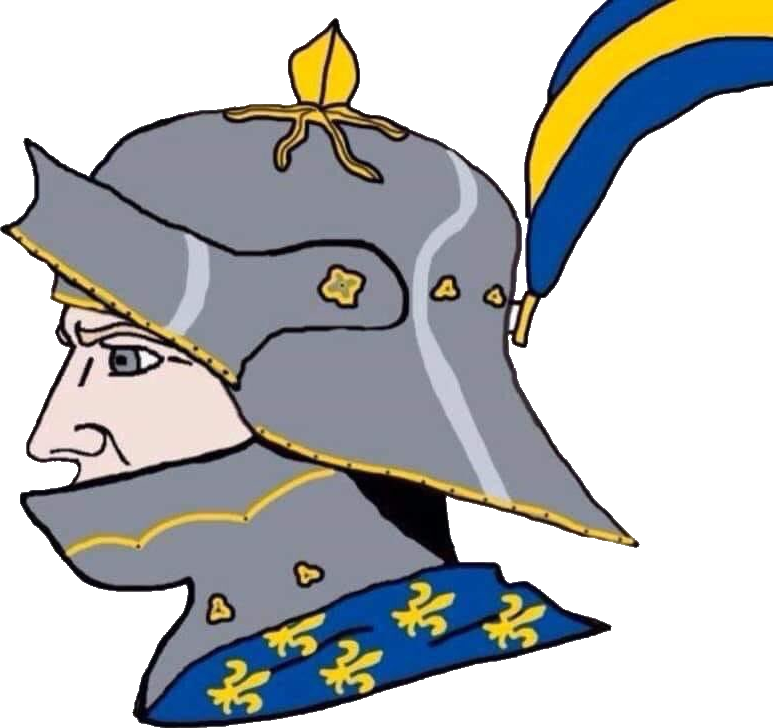
Label: 4_Yes_Chad